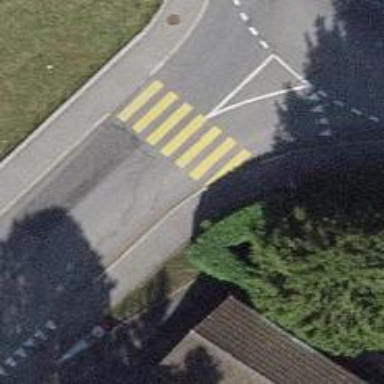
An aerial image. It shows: Zebra crossing on the road.